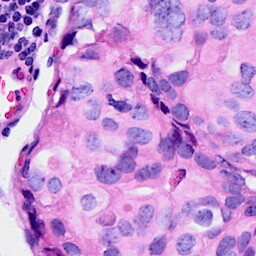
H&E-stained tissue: Breast